Question: I want to draw just the depth image without any color in the following manner:

Is this possible? If so, can someone point me to the correct resource to get this information or give a basic explanation about the same?
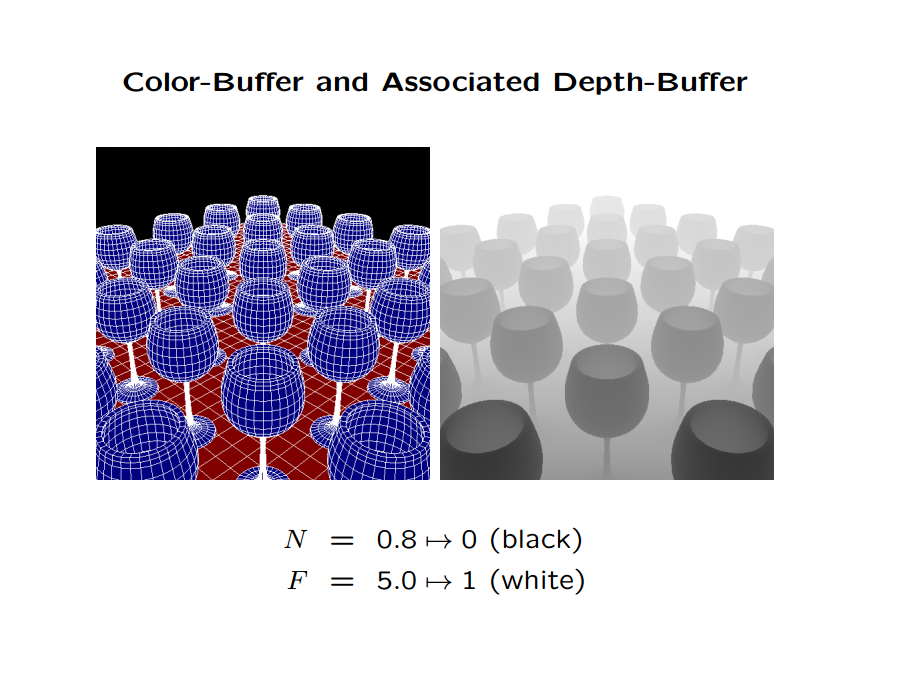
Answer: There's no direct way to visualize the actual contents of the depth buffer in WebGL. However, it's easy to draw the depth; this is basically identical to drawing fog (in the old fixed-function style).
In your vertex shader, pass the z component of the vertex position through a varying. While you're at it, rescale its range from [-1, 1] to [0, 1].
'''
// do this after you've set gl_Position, of course.
vZ = (gl_Position.z + 1.0) / 2.0;
'''
In your fragment shader, use this value as the color.
'''
gl_FragColor = vec4(vZ, vZ, vZ, 0.0);
'''
Note that this will produce shading which is nonlinear in the same way as the actual depth buffer values are nonlinear. If you want linear brightness from the near plane to the far plane, you'll need to take the z coordinate from the projection transform, and rescale it based on the near and far plane distance.